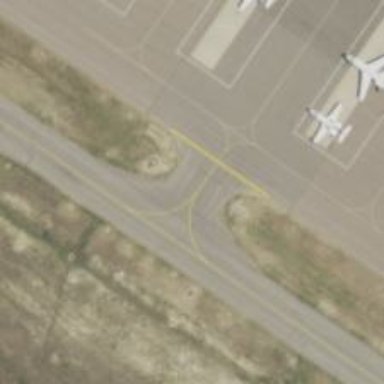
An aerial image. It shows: Image of taxiway at airport.